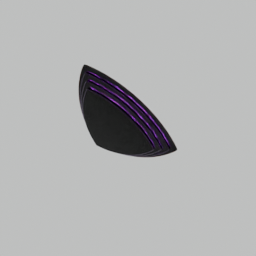
Label: decoration